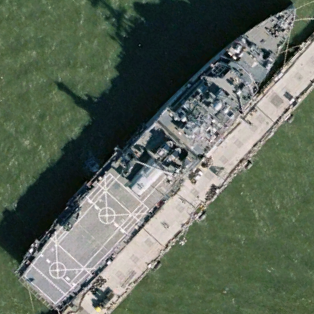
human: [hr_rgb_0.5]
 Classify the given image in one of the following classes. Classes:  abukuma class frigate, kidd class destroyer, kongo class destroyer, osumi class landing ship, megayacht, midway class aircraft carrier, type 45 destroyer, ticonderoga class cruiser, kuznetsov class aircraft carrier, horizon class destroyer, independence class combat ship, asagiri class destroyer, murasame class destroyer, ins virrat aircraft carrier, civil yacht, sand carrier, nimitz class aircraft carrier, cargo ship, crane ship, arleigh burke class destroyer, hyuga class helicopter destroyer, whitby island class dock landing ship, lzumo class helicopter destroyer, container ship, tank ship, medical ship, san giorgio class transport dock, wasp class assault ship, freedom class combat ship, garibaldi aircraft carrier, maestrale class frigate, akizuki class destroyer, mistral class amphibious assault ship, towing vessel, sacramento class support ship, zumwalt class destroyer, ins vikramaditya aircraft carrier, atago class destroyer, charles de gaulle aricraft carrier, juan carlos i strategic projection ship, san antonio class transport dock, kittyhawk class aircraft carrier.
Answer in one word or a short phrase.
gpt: Whitby Island class dock landing ship